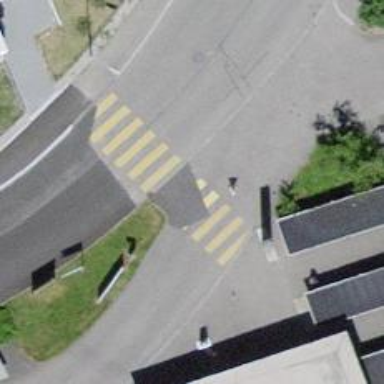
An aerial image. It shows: Marked road crossing.